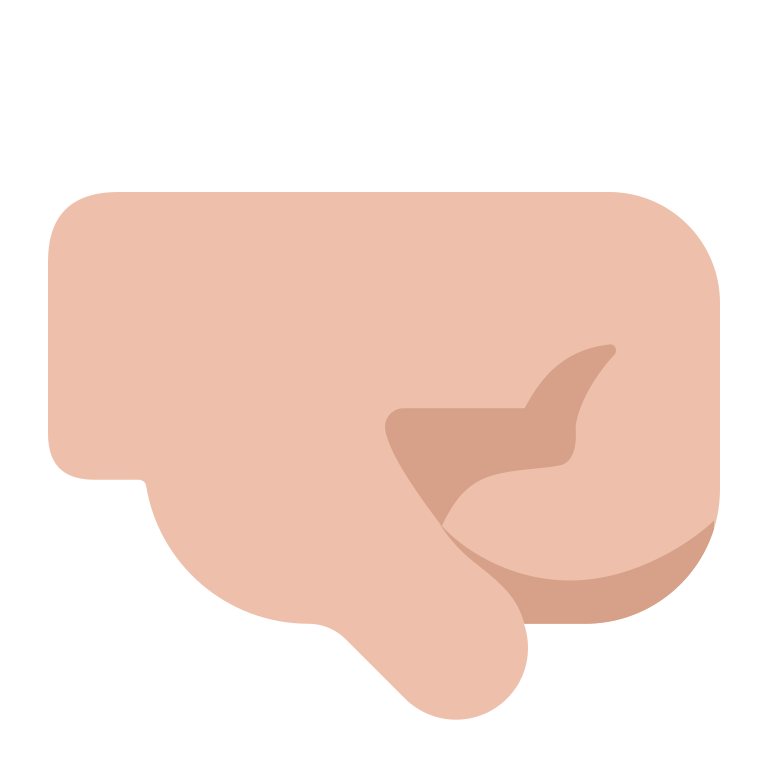
right facing fist flat  light